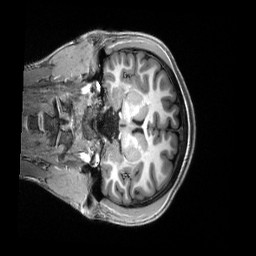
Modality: T1w
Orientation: coronal
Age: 20
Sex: female
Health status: healthy
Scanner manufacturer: siemens
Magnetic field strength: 3 T
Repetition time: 2.5 s
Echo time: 0.00222 s